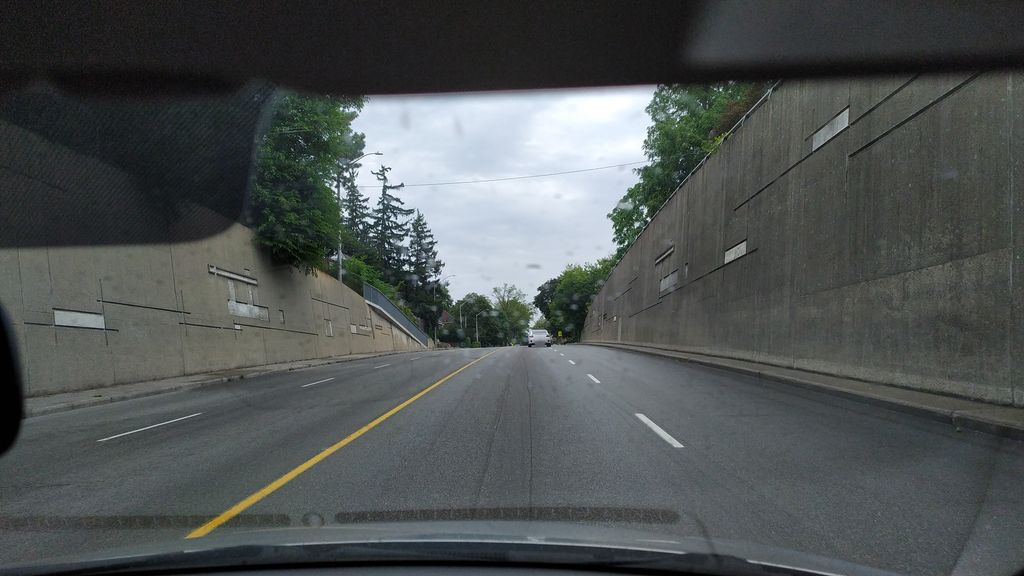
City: kitchener-waterloo